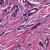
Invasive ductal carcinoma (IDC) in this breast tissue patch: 1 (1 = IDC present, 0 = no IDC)